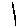
Label: line